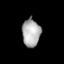
Tissue: lung
Cell type: Epithelial cells
Senescence score: 0.1787
Nuclear area (px): 494
Mean DAPI intensity: 173.783